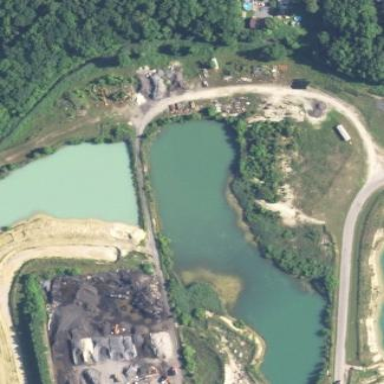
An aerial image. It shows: Pond surrounded by natural water.